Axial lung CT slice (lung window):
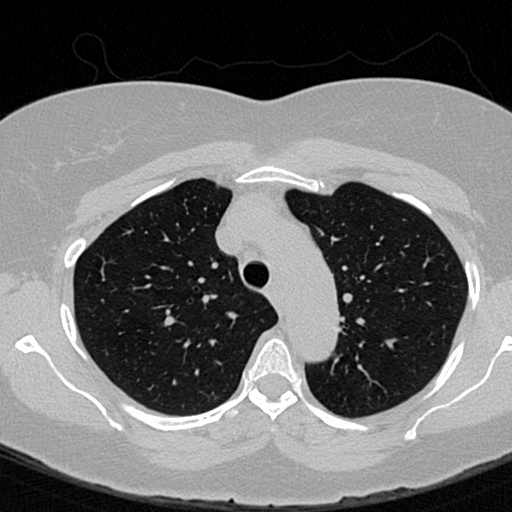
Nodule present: no